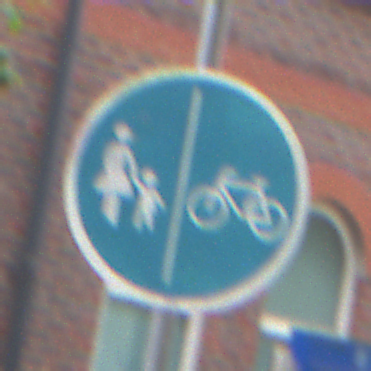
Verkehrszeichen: GetrennterRadUndGehwegRadwegRechts
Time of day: MorningAfternoon
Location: Outdoor (Urban)
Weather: Overcast
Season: NotSpecified
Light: Natural